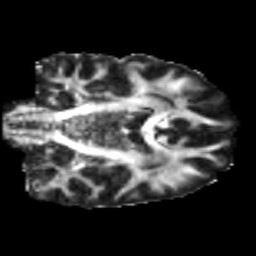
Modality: FA
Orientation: coronal
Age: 46
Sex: male
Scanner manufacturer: siemens
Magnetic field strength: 3 T
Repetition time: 5 s
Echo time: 0.092 s